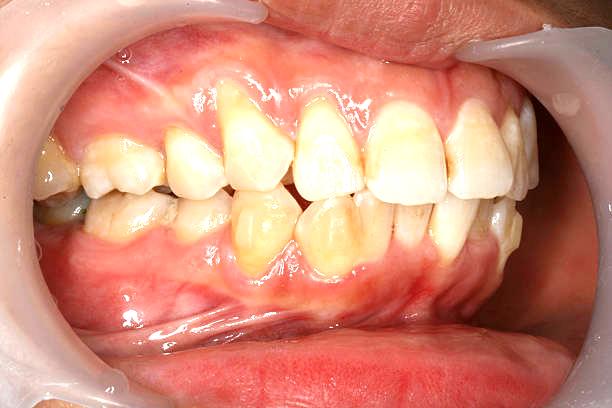
Condition: Gingivitis